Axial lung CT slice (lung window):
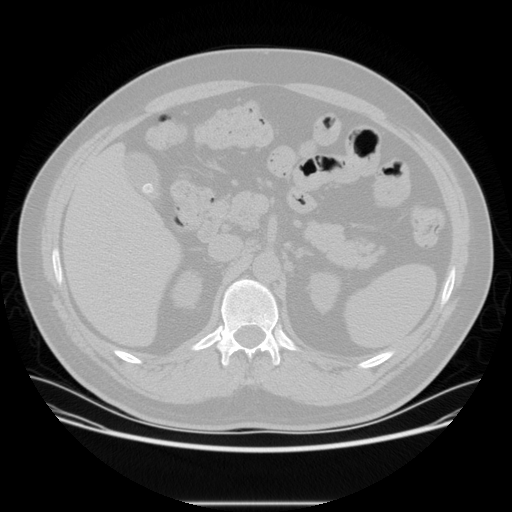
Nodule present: no